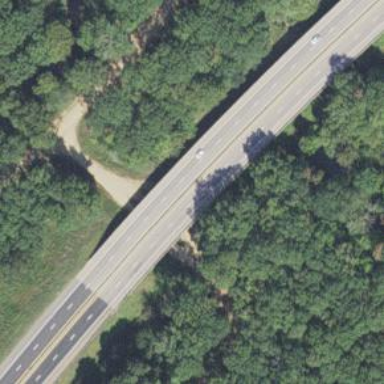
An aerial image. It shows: Beam bridge on trunk expressway.